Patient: sex M, age 71
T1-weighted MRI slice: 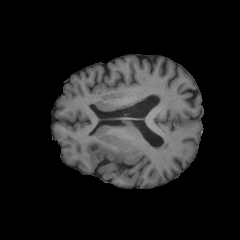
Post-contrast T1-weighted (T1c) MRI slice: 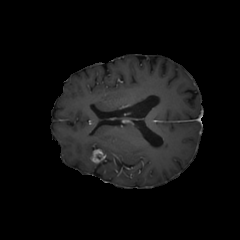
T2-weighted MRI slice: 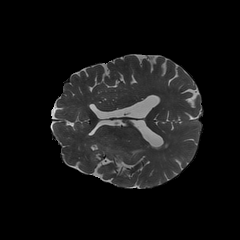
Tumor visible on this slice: yes
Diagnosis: Glioblastoma, IDH-wildtype
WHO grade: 4